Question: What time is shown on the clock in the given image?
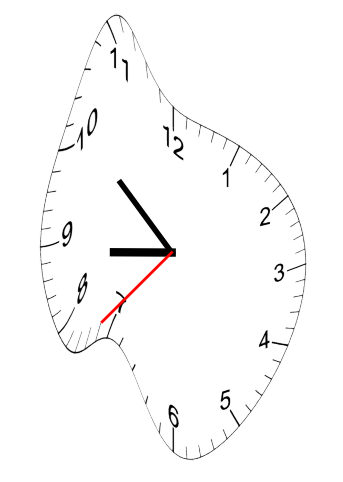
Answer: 08:51:37